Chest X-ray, PA view. Patient: 29 years old, sex M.
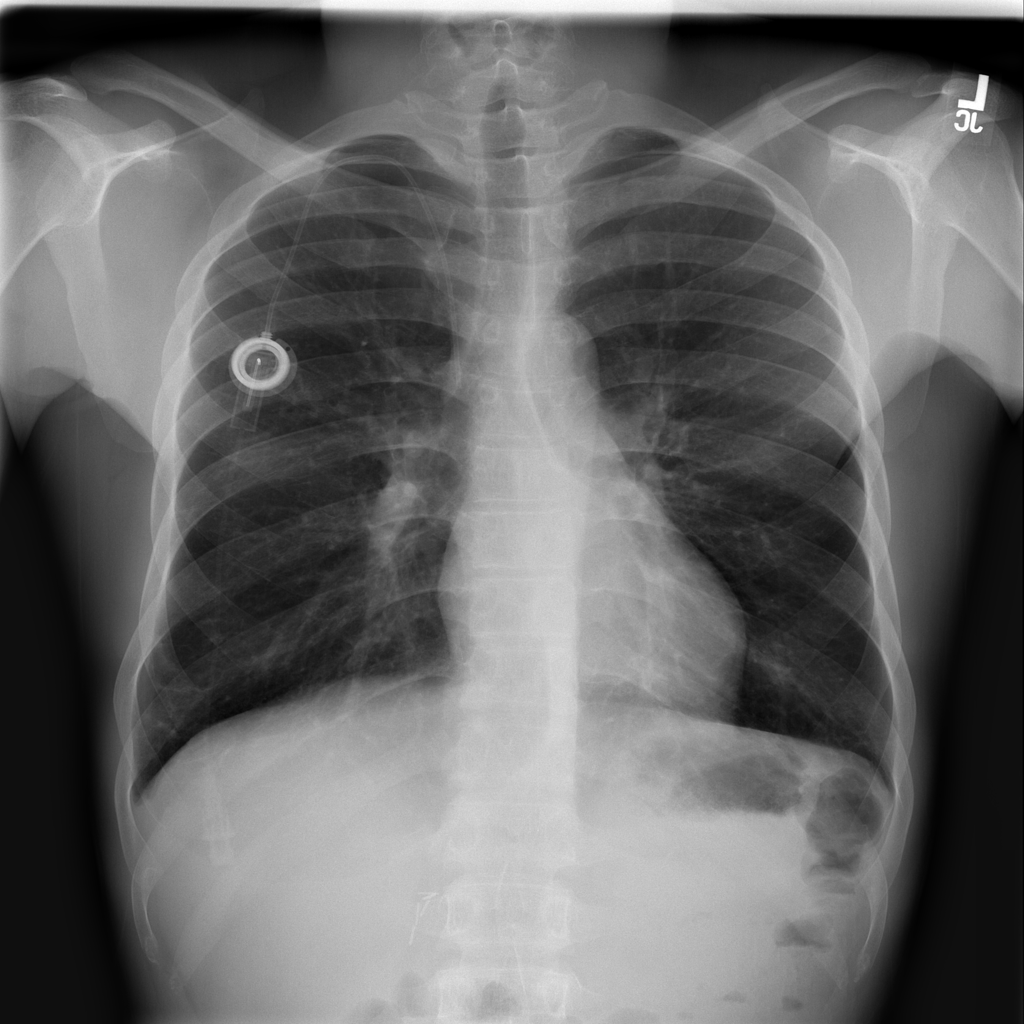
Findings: No Finding